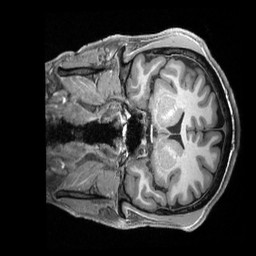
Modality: T1w
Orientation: coronal
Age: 35
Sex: male
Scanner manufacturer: siemens
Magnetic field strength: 3 T
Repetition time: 2.3 s
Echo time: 0.00228 s